Aerial crown-view tile of a tropical tree (Barro Colorado Island, Panama), acquired 20250317:
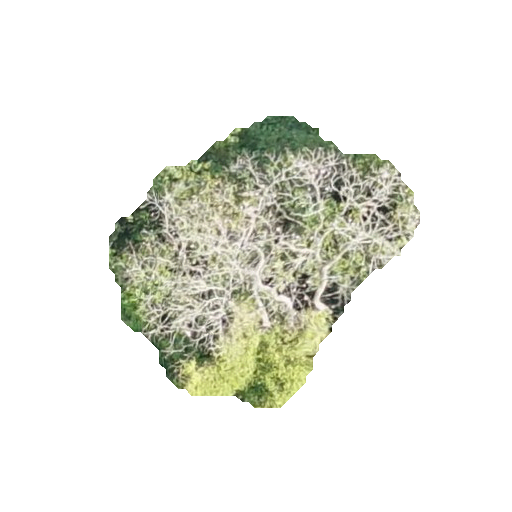
Species: Tabebuia rosea
GBIF accepted scientific name: Tabebuia rosea
Crown area: 85.644 m²